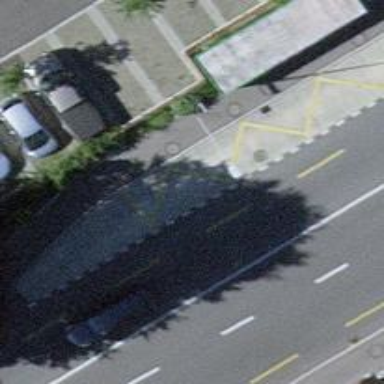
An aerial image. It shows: Asphalt platform for public transport.